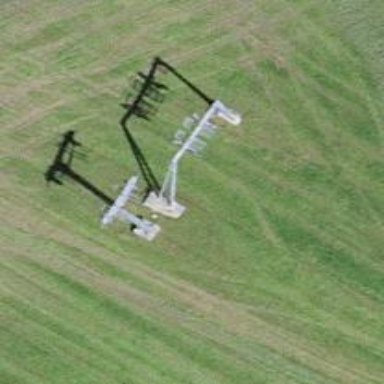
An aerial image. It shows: Pylon for aerialway.